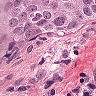
Metastatic tissue present: yes